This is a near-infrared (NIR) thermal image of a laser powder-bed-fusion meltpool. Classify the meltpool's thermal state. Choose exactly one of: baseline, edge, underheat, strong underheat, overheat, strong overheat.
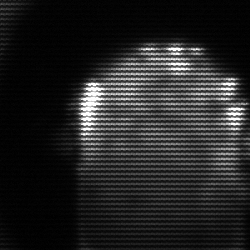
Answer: baseline